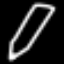
Label: pencil